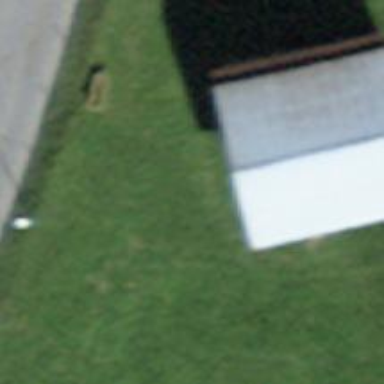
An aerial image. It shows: Barn.